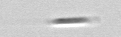
Label: Bacillariophyceae